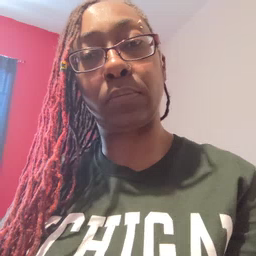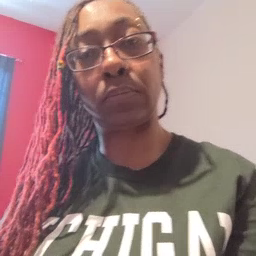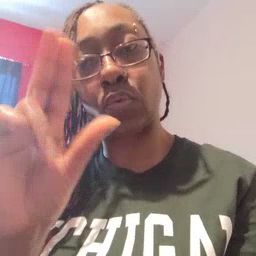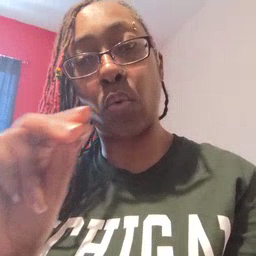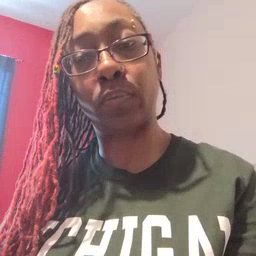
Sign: no